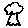
Label: tree